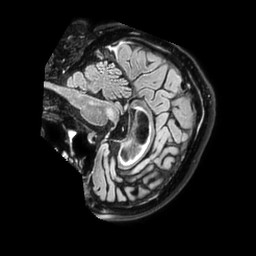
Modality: FLAIR
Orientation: sagittal
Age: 77
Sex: female
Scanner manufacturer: philips
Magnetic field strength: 3 T
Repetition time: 4.8 s
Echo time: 0.34 s